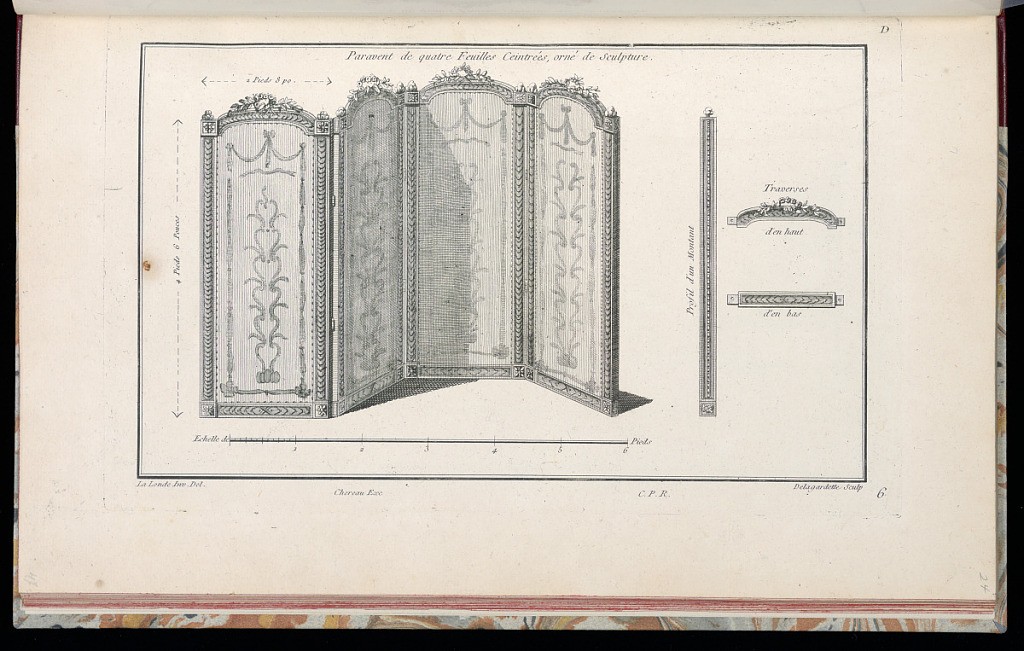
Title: Paravent de quatre Feuilles Ceintrées, orné dee Sculpture
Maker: Richard de Lalonde, French, active 1780–96
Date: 1775-1788
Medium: Etching on off-white laid paper
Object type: Print
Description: Design for a folding screen with four panels, decorated with arabesque ornament and carved with motifs including piastre, rosette, and wreaths with laurel branches. To the right side of the screen are details of the carved pieces. The plate is signed and numbered.